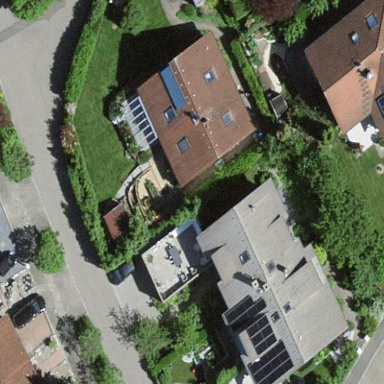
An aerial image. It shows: Simple and straightforward house.